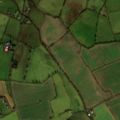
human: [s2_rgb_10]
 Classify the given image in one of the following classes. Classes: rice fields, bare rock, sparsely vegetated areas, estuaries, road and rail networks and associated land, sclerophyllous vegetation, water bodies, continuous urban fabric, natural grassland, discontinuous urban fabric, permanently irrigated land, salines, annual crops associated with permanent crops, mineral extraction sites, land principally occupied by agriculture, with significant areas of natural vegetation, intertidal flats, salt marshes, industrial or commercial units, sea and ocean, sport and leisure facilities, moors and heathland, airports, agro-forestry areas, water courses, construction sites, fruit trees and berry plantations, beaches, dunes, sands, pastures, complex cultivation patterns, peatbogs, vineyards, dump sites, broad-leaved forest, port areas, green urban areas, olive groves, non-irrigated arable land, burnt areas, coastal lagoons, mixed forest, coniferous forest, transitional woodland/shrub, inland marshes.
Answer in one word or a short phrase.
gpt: non-irrigated arable land, pastures